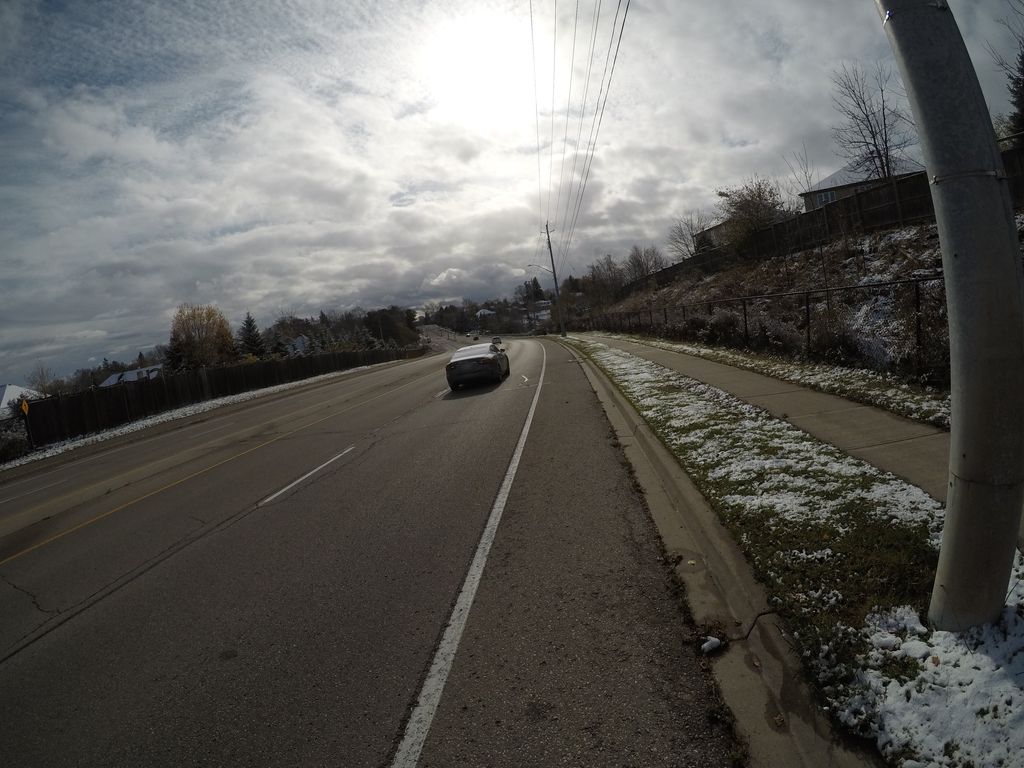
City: kitchener-waterloo